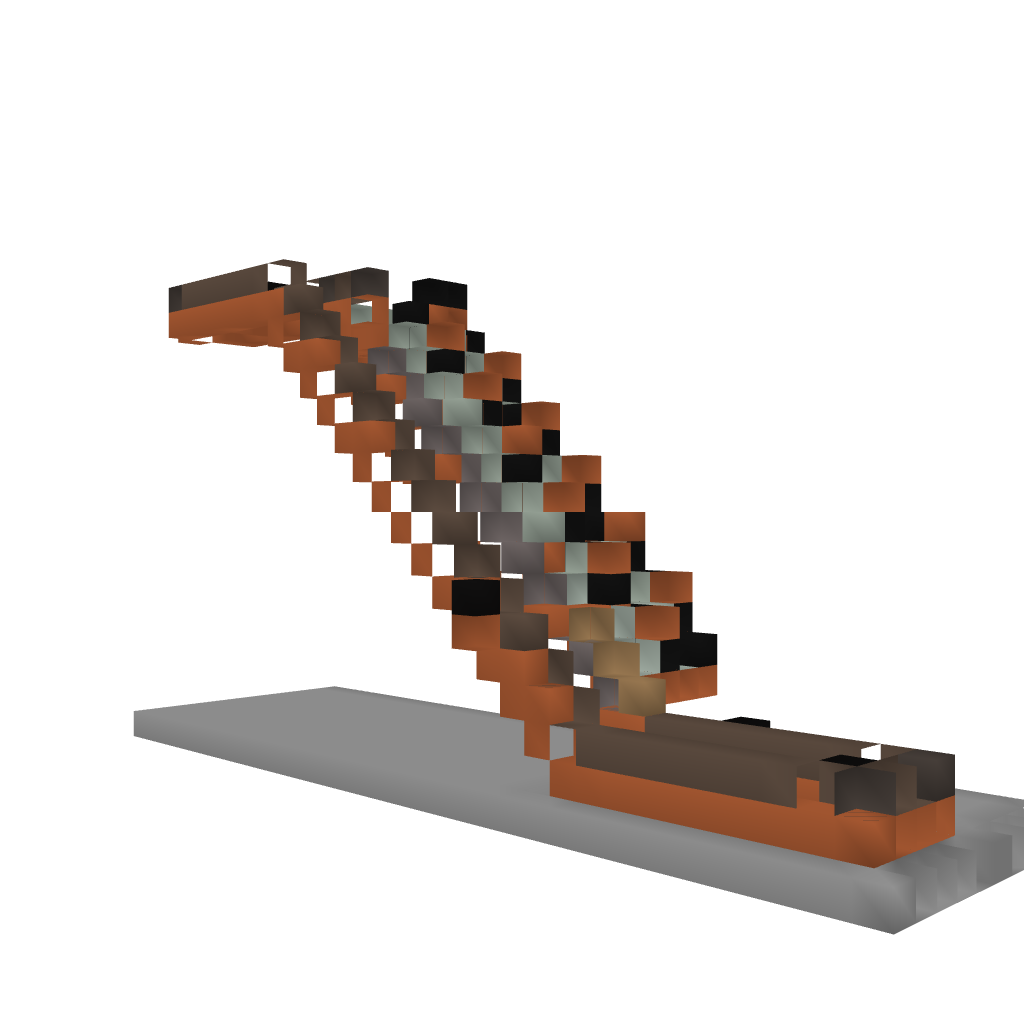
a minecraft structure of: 1.7 piston minecart escalator